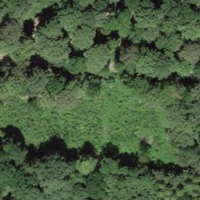
EUNIS habitat code: 41
Species observed at this site:
Cephalanthera damasonium